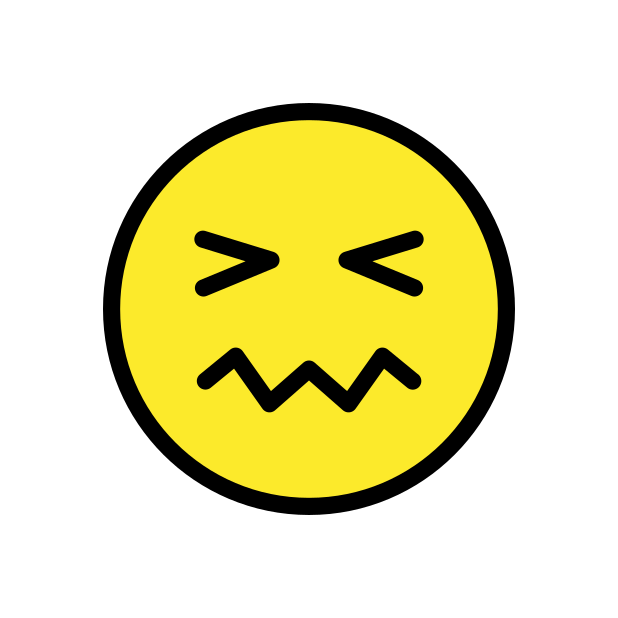
confounded face